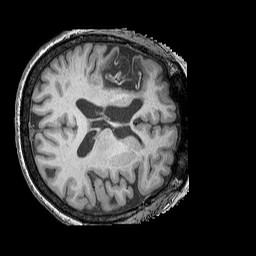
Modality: T1w
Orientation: axial
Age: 64
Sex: female
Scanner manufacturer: siemens
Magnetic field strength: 3 T
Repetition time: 2.25 s
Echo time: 0.00411 s